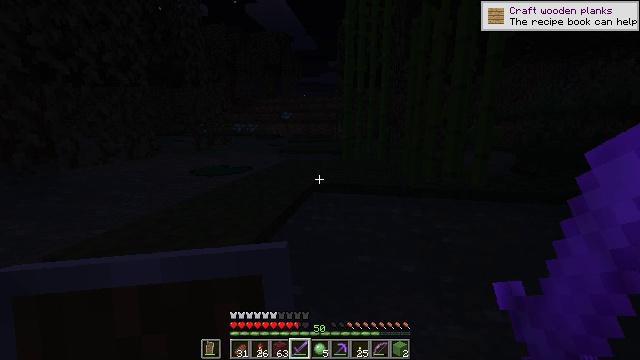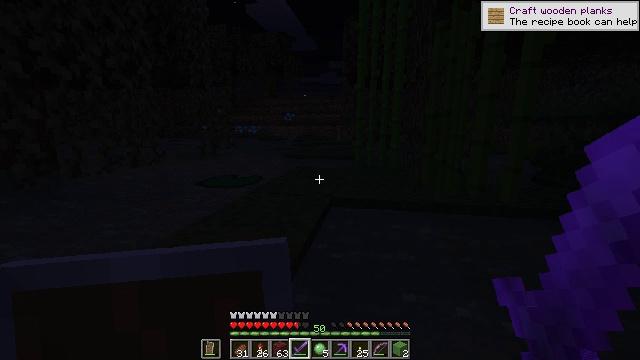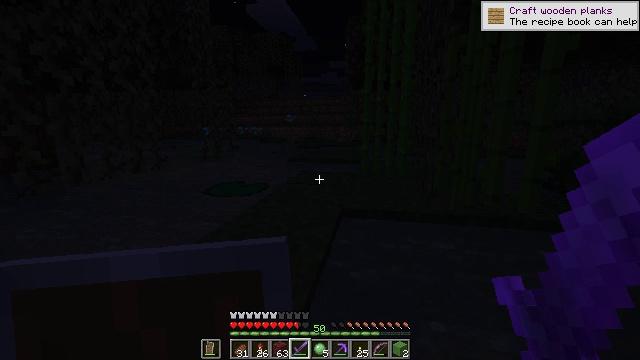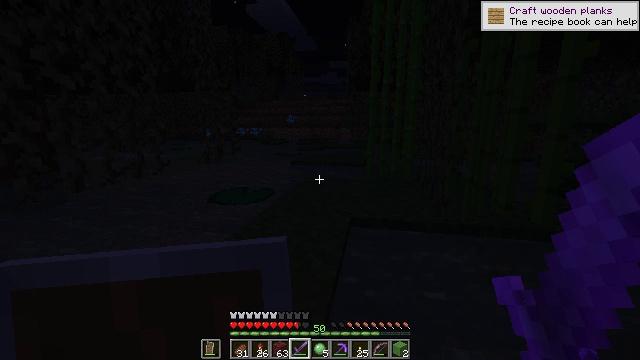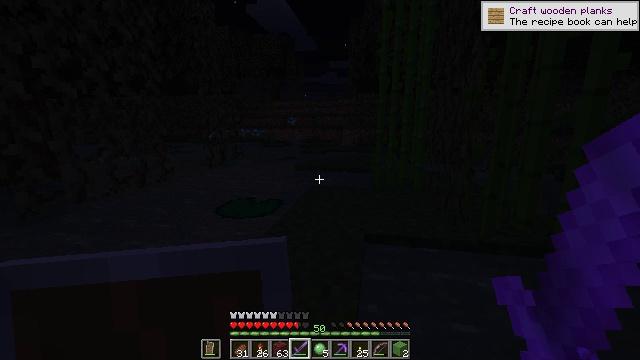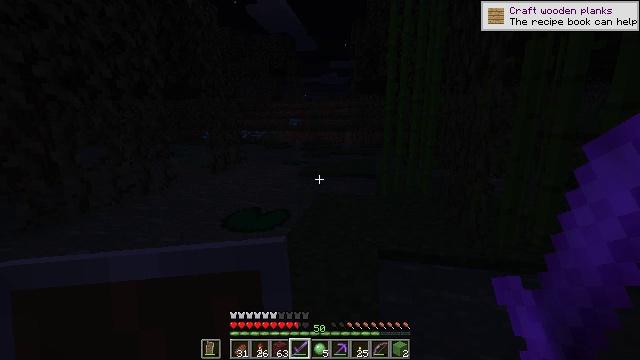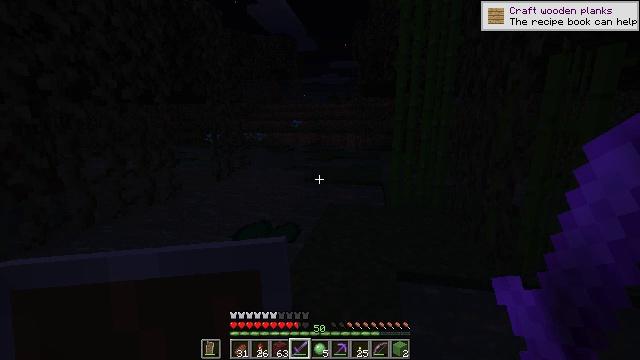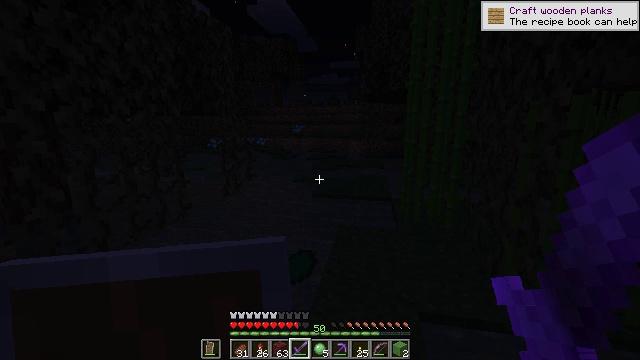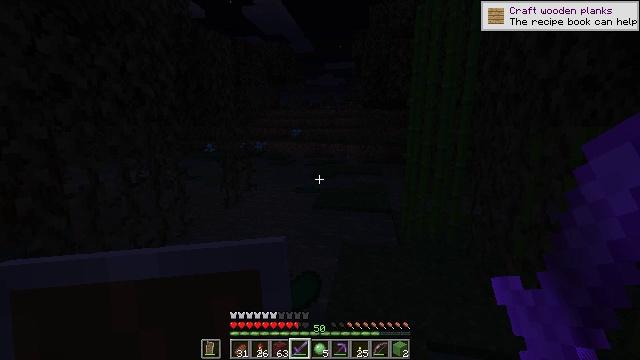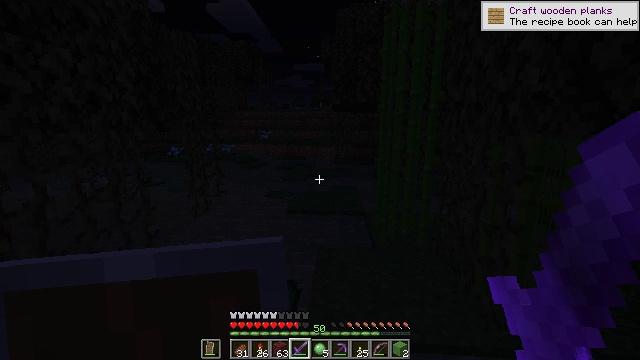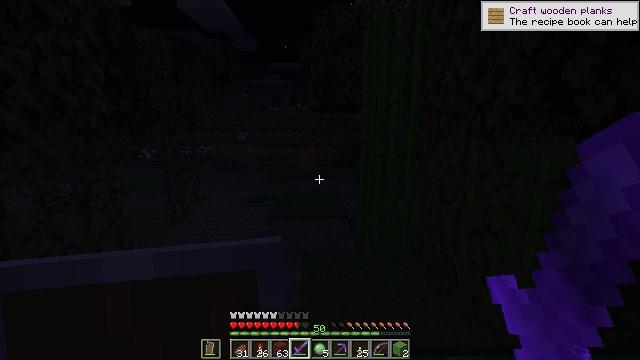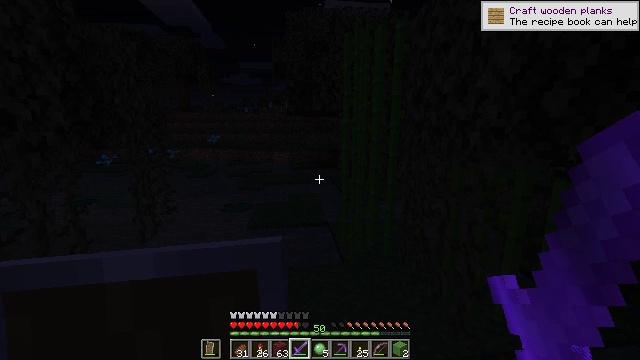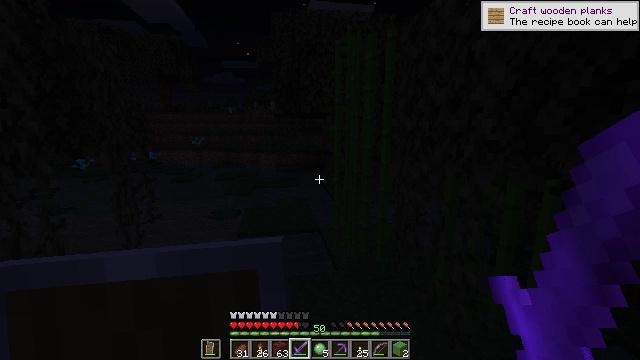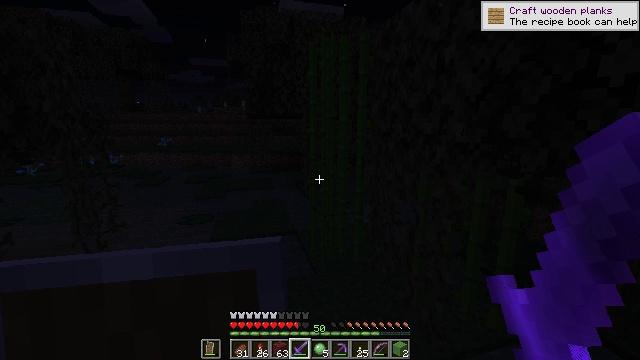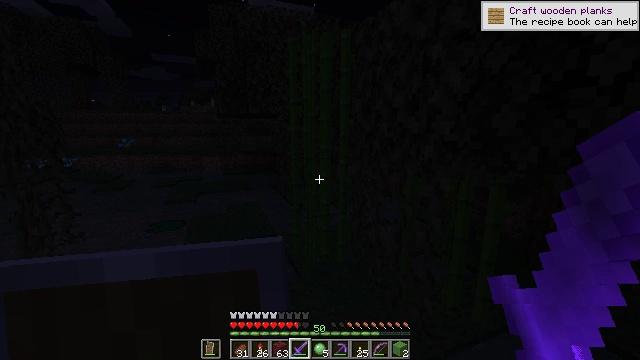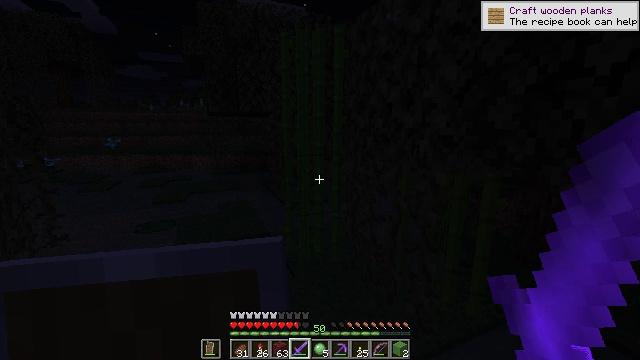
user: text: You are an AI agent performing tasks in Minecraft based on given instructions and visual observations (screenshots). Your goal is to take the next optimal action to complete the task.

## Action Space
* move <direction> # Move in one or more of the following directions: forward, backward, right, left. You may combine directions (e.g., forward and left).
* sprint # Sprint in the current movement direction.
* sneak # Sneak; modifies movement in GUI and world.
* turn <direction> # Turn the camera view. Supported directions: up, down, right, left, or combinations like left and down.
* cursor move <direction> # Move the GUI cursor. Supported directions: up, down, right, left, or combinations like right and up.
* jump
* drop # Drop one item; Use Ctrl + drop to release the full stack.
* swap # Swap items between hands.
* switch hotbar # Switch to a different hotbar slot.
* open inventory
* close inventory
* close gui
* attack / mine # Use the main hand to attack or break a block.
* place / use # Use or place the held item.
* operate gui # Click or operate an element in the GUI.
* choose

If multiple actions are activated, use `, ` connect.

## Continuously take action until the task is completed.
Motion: motion action
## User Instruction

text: Harvest vines off the surface.
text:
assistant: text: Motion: move forward and move left, jump
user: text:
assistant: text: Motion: move forward and move left, jump
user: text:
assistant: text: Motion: move forward and move left, jump
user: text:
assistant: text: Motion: move forward and move left, jump
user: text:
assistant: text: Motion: move forward and move left, jump
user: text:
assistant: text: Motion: move forward and move left, jump
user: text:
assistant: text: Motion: move forward and move left, jump
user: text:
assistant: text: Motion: move forward and move left, jump
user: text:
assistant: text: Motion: move forward and move left, turn right, jump
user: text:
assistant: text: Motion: move forward, turn right, jump
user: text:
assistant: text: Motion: move forward, turn right, jump
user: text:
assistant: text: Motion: move forward, turn right, jump
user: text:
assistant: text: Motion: move forward, turn right, jump
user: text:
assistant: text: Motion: move forward, turn right, jump
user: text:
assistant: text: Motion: move forward and move right, turn right, jump
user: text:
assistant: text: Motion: move forward and move right, jump
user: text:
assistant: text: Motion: move forward and move right, jump
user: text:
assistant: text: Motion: move forward, jump
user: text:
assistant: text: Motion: move forward, jump
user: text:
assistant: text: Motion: move forward, jump
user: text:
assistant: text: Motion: move forward
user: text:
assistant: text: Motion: move forward, turn right and up
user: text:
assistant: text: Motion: move forward, turn up
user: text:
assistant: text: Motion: move forward, turn up
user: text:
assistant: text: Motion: move forward, turn right and up
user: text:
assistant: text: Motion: move forward, turn up
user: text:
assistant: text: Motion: move forward, turn up
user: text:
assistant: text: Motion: move forward
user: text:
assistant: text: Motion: move forward
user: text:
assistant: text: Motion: move forward, turn left and down